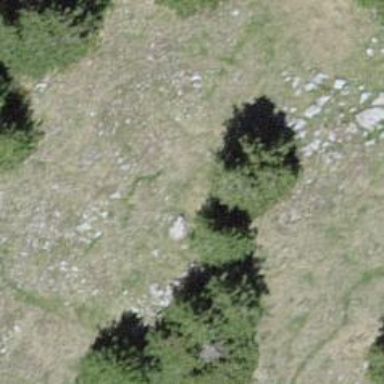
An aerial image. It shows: Needle-leaved tree in natural setting.